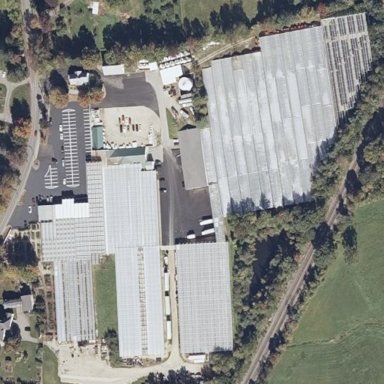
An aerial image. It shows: Greenhouse used for horticulture.